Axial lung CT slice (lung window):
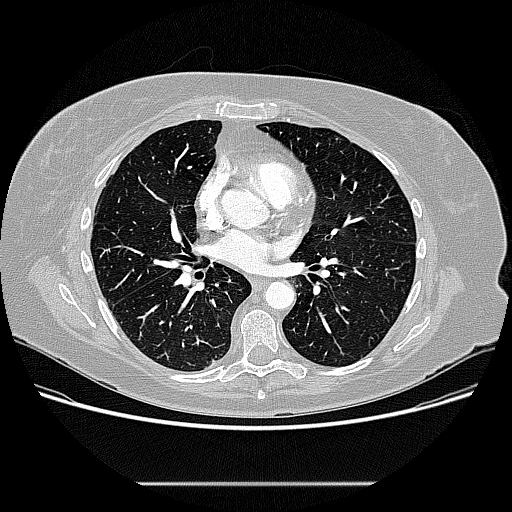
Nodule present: no